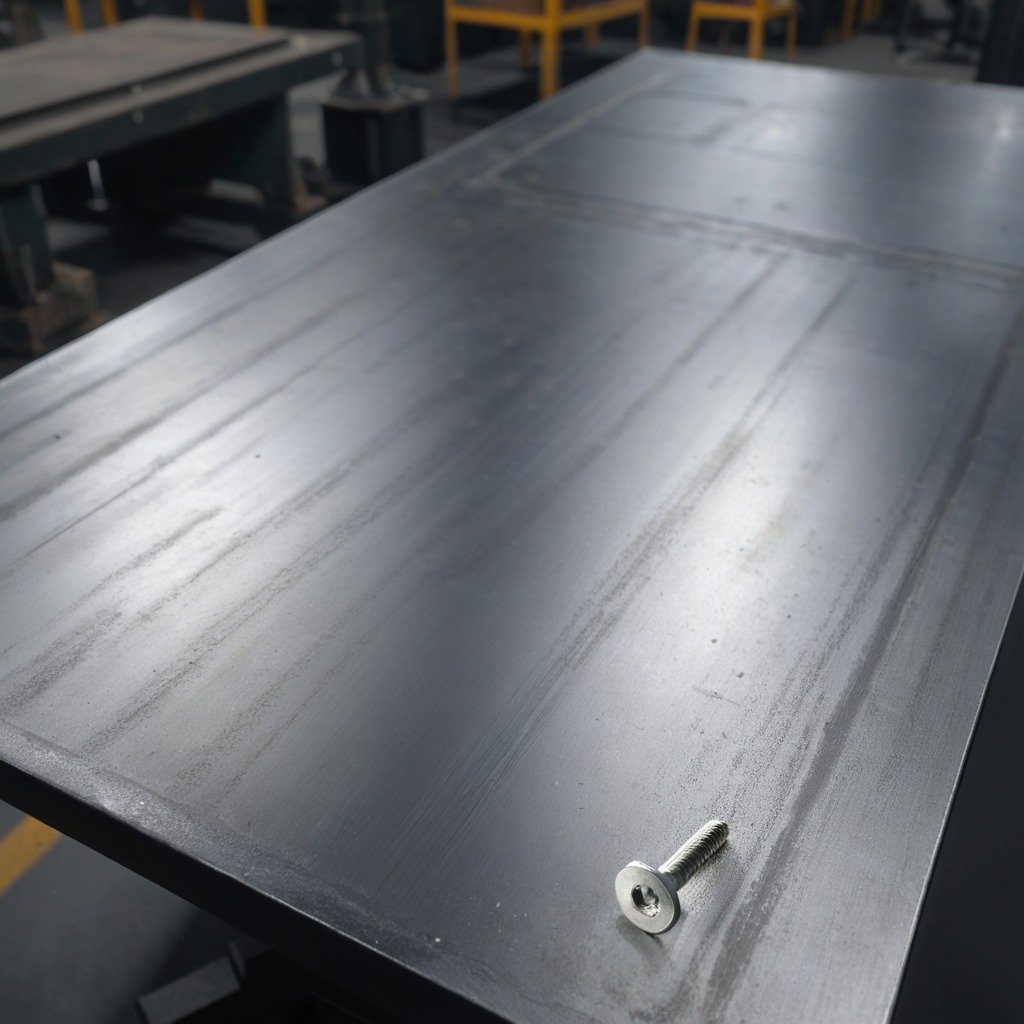
A metal screw is lying on a cold steel table in a mining workshop.